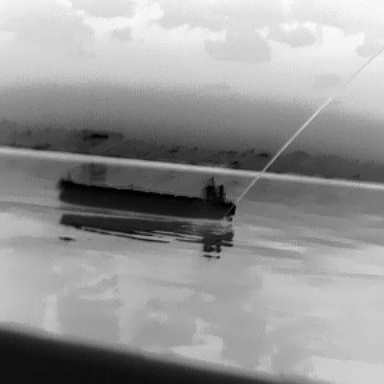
There is a liner in the infrared image.